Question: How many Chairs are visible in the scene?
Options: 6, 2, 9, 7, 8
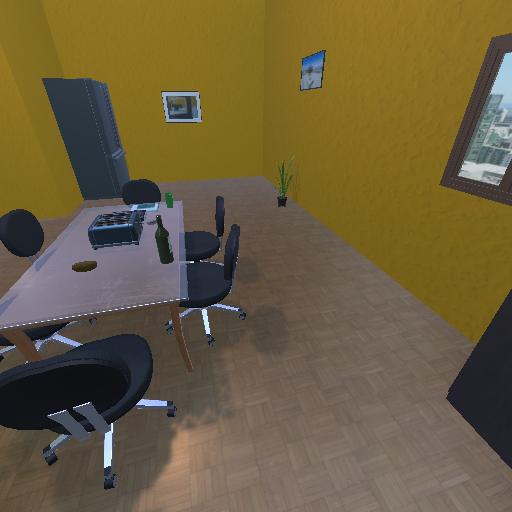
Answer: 6